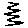
Label: zigzag